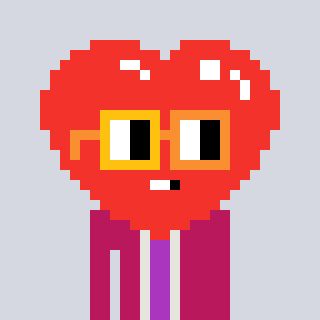
a pixel art character with square yellow and orange glasses, a heart-shaped head and a darkpink-colored body on a cool background